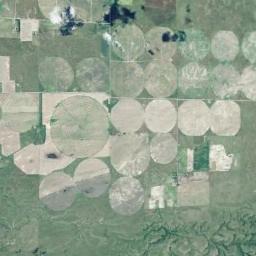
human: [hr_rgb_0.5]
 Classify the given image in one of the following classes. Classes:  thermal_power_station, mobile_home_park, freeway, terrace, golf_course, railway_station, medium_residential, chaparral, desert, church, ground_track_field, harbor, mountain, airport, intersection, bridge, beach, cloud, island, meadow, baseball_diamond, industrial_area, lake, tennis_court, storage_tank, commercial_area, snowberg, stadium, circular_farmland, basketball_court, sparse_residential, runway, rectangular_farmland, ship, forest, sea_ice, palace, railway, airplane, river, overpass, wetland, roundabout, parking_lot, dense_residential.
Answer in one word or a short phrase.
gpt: circular_farmland